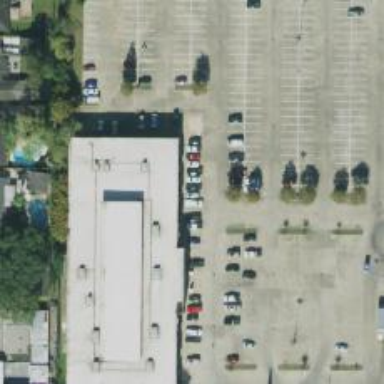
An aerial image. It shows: Parking space.